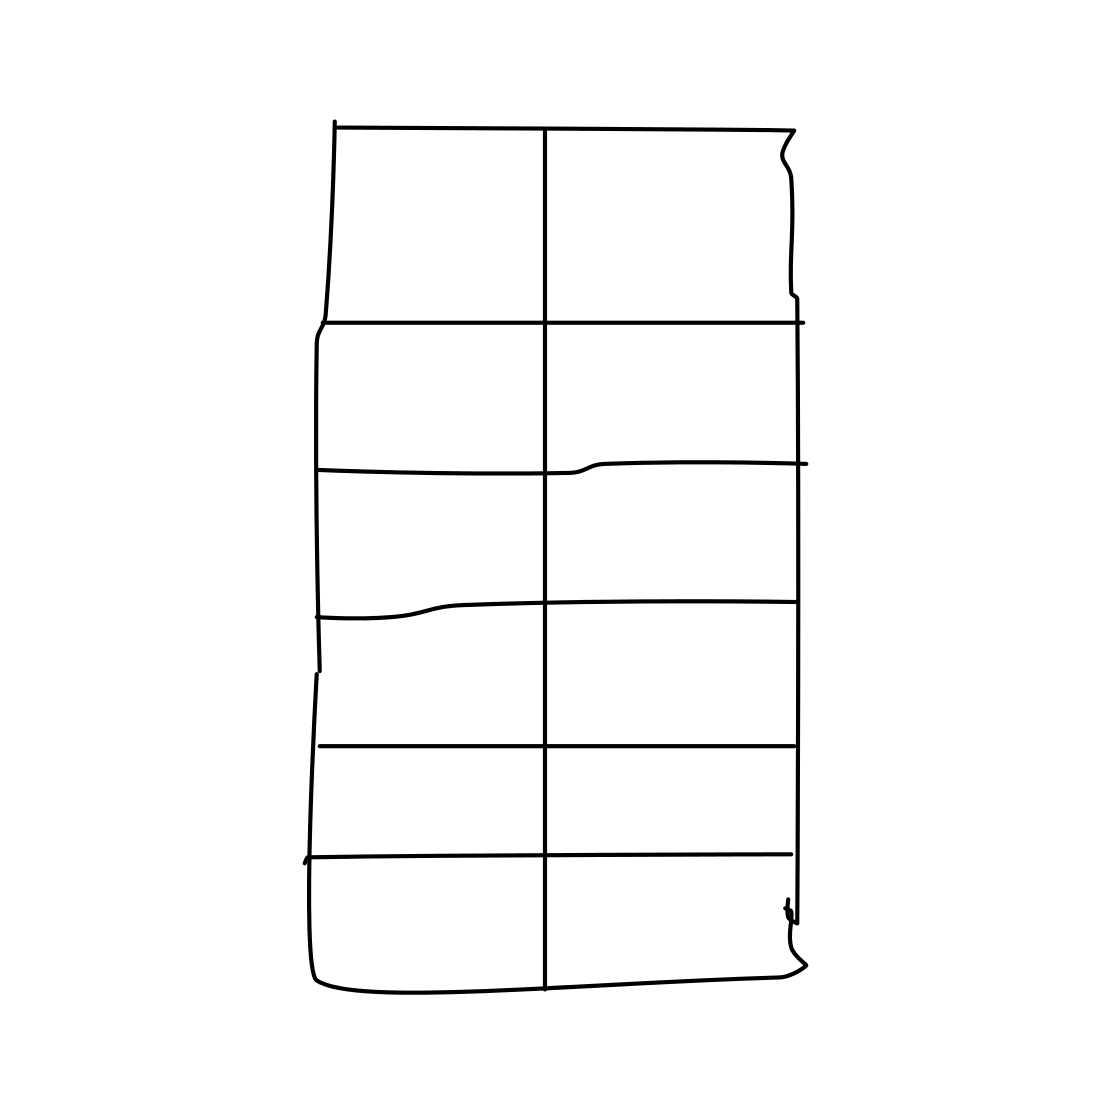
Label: bookshelf